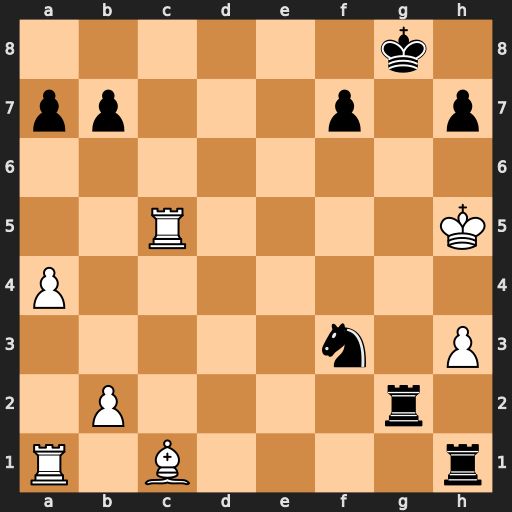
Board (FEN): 6k1/pp3p1p/8/2R4K/P7/5n1P/1P4r1/R1B4r
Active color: w
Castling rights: -
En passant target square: -
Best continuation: Rc8+ Kg7 Bh6+ Kf6 Rxh1